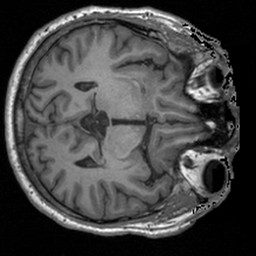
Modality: T1w
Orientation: axial
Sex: male
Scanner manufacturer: siemens
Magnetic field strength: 3 T
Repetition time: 1.9 s
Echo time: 0.00226 s